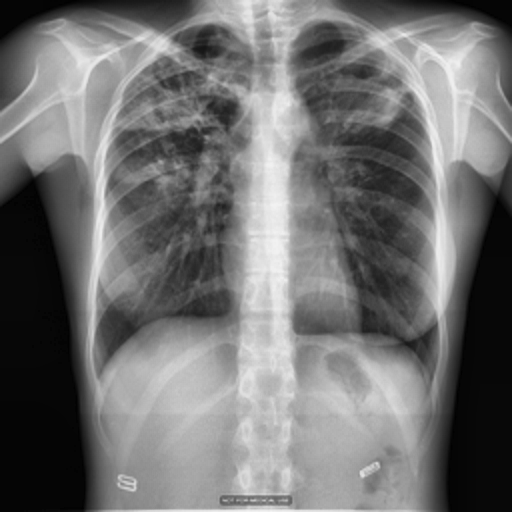
Finding: TUBERCULOSIS